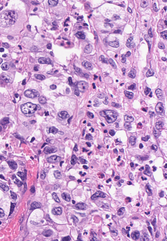
Tumor epithelial tissue: yes
Tumor-associated stroma tissue: no
Normal tissue: no